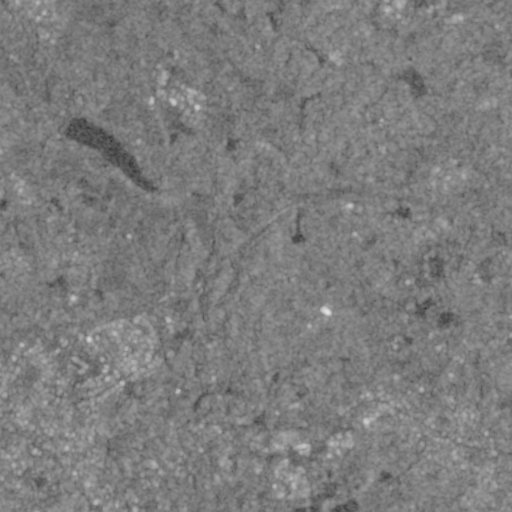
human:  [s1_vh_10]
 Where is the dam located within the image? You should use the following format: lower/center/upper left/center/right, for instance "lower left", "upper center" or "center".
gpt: The dam is located in the upper left of the image.
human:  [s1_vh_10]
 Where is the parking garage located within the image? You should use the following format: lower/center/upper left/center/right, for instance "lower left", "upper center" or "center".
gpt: The parking garage is located in the lower left of the image.
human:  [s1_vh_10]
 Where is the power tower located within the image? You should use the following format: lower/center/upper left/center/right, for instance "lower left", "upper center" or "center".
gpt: The power tower is located in the lower of the image.
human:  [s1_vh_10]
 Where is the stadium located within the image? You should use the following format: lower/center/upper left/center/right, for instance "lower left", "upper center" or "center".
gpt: The stadium is located in the center right of the image.
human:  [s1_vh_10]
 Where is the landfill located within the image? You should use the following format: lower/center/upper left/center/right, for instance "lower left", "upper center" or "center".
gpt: There is no landfill in the image.

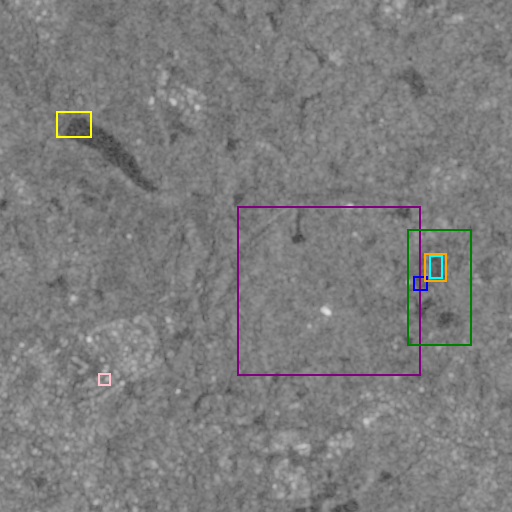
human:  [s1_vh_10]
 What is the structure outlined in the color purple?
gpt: The structure outlined in purple is a crop field.
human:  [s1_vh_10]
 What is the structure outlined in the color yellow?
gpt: The structure outlined in yellow is a dam.
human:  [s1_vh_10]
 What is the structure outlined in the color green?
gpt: The structure outlined in green is a park.
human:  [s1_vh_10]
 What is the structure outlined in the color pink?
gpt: The structure outlined in pink is a parking garage.
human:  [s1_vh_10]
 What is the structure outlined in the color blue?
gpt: The structure outlined in blue is a parking lot.
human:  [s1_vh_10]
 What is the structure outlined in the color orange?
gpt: The structure outlined in orange is a stadium.
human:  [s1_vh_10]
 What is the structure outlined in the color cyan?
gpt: The structure outlined in cyan is a track.
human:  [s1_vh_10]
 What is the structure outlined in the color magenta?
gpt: There is no magenta outline.